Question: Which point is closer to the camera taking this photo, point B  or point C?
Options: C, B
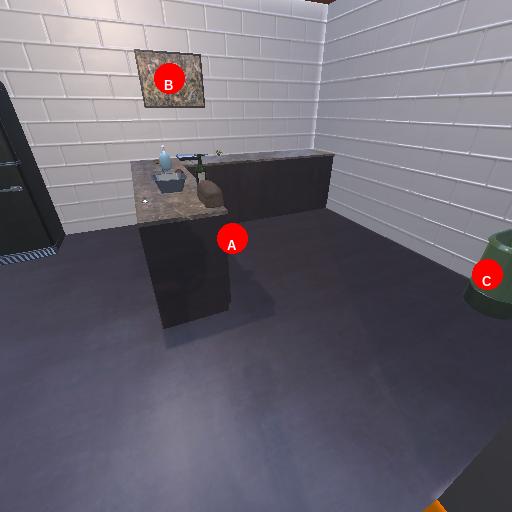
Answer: C